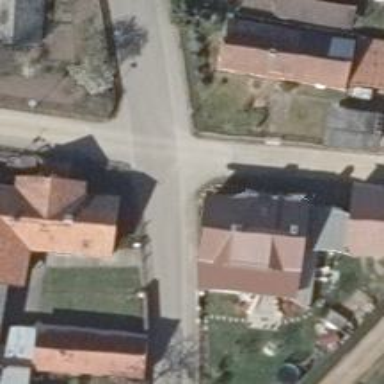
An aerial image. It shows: Paved residential road.